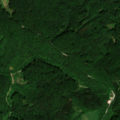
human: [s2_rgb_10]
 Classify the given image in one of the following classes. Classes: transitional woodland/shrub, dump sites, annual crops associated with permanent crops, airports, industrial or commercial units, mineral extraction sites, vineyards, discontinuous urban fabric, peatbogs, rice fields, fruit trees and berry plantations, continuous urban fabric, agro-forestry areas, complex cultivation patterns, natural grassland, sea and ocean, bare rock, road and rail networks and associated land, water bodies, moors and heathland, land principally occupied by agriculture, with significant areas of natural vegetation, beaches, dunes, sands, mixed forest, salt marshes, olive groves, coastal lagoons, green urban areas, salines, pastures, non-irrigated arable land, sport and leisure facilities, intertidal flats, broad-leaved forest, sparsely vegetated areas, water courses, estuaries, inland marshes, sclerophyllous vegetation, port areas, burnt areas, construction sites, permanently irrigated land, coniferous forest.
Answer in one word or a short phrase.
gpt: complex cultivation patterns, broad-leaved forest